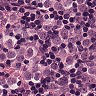
Metastatic tissue present: yes